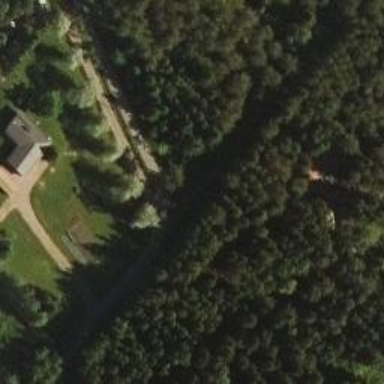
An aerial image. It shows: Driveway leading to service road.